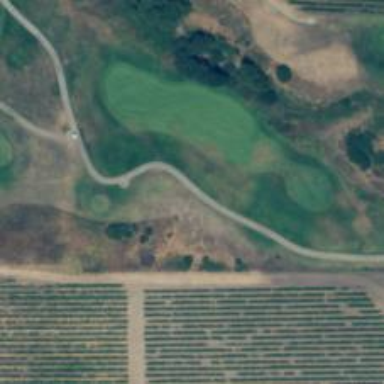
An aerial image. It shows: Footway resembling golf path at the Eagle Vines Golf Course.